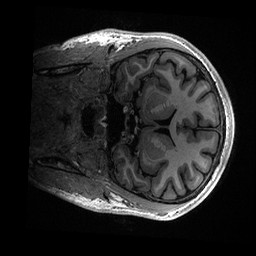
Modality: T1w
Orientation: coronal
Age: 21
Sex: male
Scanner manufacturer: ge
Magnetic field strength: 3 T
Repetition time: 0.006952 s
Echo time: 0.00292 s